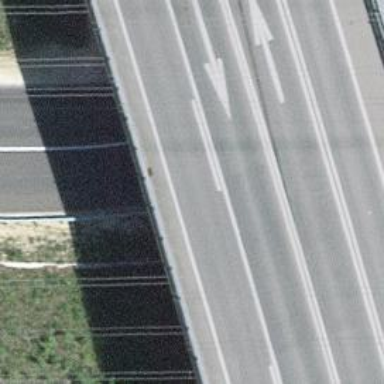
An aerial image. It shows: Trunk link highway bridge.